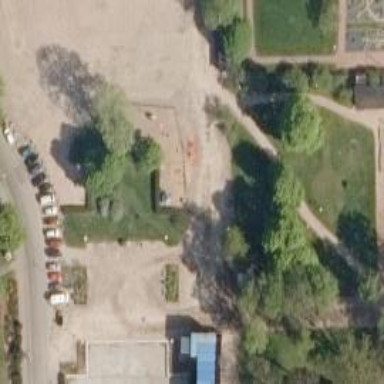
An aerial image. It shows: Playground with springy equipment.